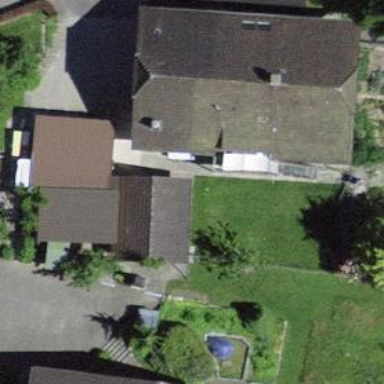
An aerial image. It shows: Garage.